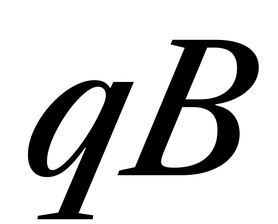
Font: LibreCaslonText-Italic_Medium_Italic